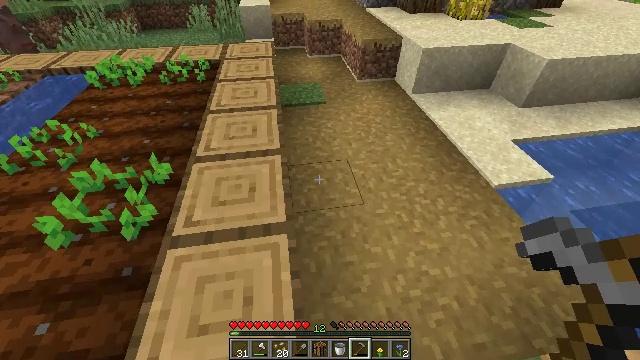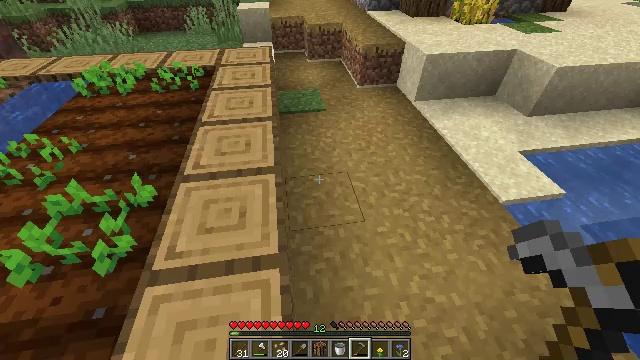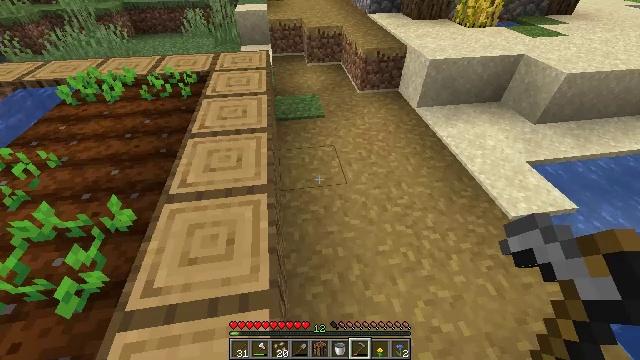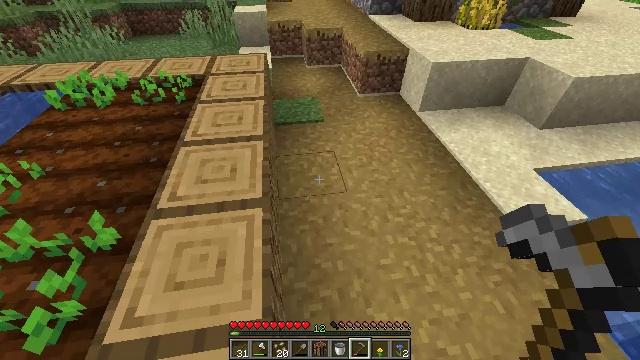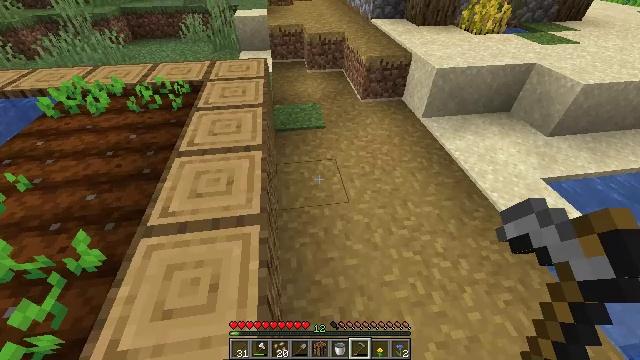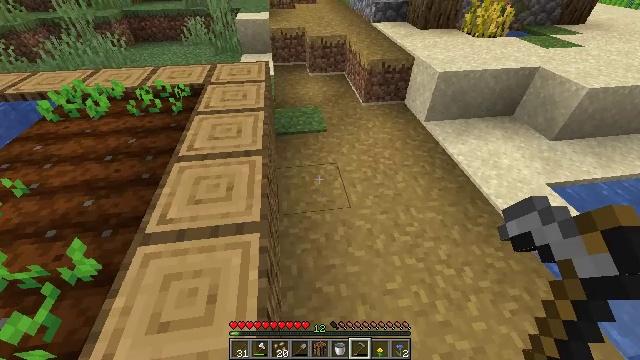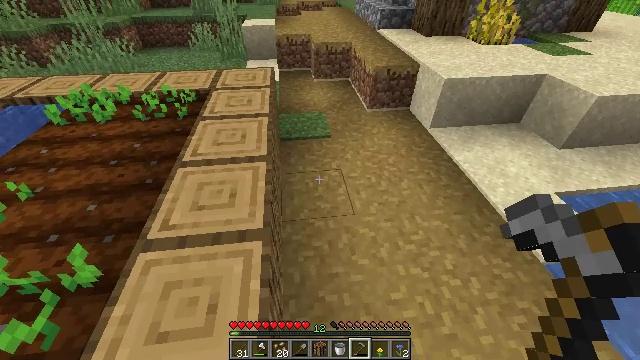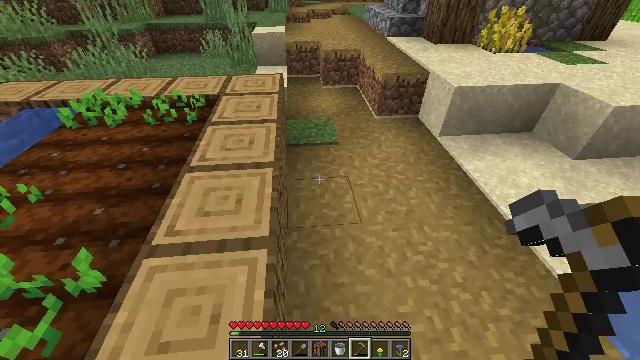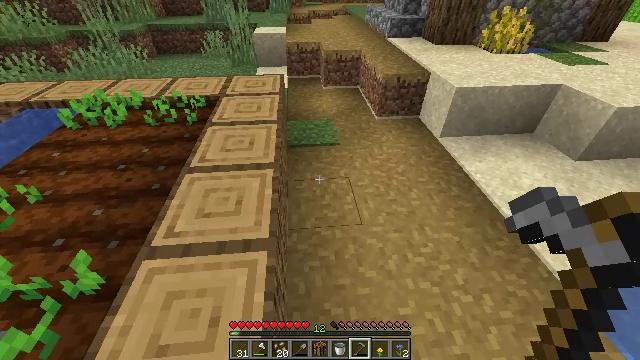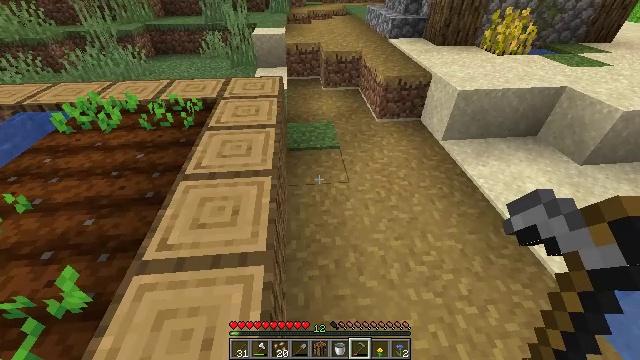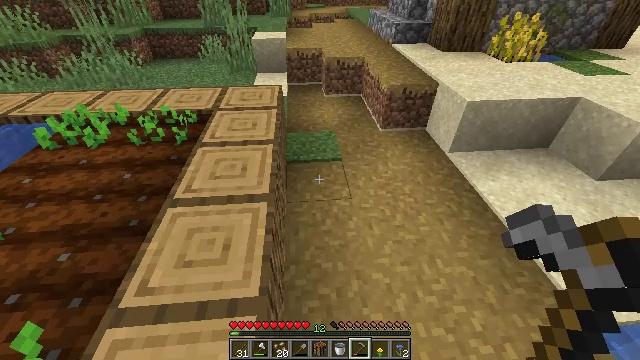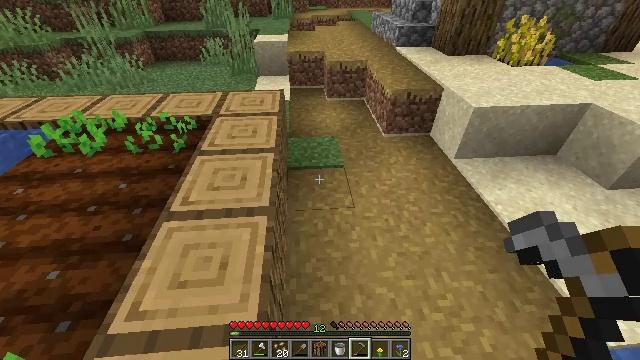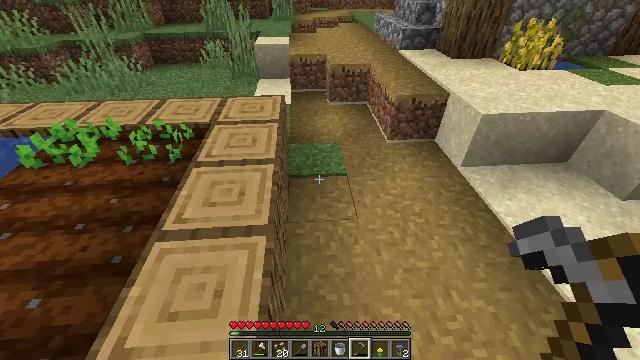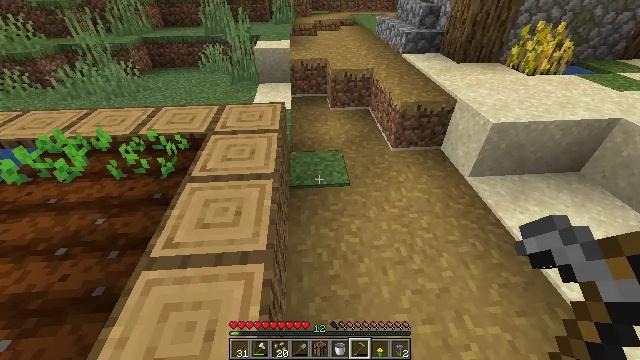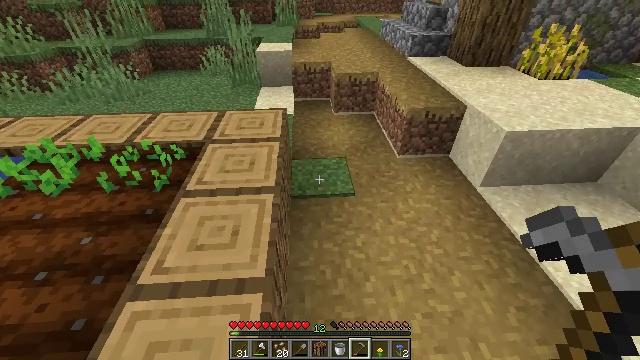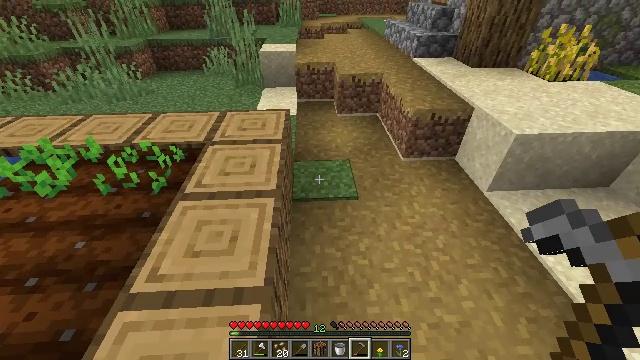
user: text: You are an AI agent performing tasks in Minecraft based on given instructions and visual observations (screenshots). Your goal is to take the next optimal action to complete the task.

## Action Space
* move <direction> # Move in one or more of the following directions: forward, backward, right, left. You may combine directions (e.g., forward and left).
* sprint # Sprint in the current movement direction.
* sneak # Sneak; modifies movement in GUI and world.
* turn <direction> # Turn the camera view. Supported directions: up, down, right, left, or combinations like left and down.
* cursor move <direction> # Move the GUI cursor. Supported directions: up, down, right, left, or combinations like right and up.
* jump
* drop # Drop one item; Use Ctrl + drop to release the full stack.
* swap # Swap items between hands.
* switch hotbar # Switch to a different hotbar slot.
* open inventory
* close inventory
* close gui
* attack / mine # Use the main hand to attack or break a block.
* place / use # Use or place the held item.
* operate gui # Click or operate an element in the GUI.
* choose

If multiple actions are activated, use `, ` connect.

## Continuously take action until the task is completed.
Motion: motion action
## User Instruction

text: Pull up beetroots from the soil.
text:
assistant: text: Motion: move forward
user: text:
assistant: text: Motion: move forward
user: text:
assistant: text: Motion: move forward
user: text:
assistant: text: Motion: no_op
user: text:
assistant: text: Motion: no_op
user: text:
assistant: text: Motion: turn left and up
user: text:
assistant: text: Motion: turn left and up
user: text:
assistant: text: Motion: move forward
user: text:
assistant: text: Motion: move forward
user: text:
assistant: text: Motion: move forward
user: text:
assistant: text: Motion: move forward
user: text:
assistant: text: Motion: move forward
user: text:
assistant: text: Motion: move forward
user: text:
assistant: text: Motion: move forward
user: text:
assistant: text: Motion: move forward
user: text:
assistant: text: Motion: move forward, turn left
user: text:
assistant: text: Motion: move forward, turn left
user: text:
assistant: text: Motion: move forward, turn left
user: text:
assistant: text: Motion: move forward, turn left
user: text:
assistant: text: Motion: move forward, turn left
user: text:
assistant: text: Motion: move forward
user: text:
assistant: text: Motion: move forward
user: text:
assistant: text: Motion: move forward
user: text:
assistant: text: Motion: move forward
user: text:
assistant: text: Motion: move forward
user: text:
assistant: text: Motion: move forward, turn left
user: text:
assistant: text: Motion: move forward, turn left
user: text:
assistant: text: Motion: move forward, turn left and up
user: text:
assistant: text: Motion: move forward, turn left
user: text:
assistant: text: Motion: move forward, turn left